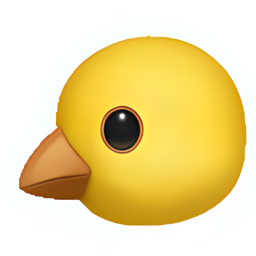
Name: baby chick
Emoji: 🐤
Group: Animals & Nature
Sub-group: animal-bird